Question: I'm trying to deinstall a windows service, but I get the following message.

So I think ok it's deleted. But when I check my service window it's still there.. Anyone know what I am doing wrong ? I'll attach my code below.
'''
[RunInstaller(true)]
public partial class ProjectInstaller : System.Configuration.Install.Installer
{
public ErrorLogging errLog { get; set; }
public ProjectInstaller()
{
errLog = new ErrorLogging();
InitializeComponent();
}
protected override void OnBeforeInstall(IDictionary savedState)
{
base.OnBeforeInstall(savedState);
try
{
/* Some folder creation happens here */
}
catch (InstallException ex)
{
errLog.WriteToErrorLog(ex.Message, ex.StackTrace, "Creating directories failed");
}
}
public override void Install(IDictionary stateSaver)
{
base.Install(stateSaver);
}
public override void Uninstall(IDictionary savedState)
{
base.Uninstall(savedState);
}
}
'''
What I have tried:
- -
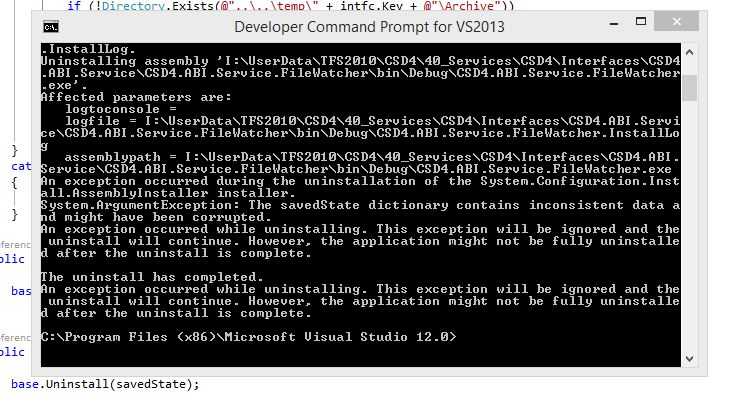
Answer: It seems from you code, that you just want to uninstall, but that it fails for whatever reason if you use InstallUtil.
But there are other solutions to remove a service:
## Option 1: (sc.exe)
Open a command prompt (you might need to open it as an administrator and execute:
'''
sc delete ServiceName
'''
Note: If your service name contains some spaced, you need to wrap it:
'''
sc delete "My service name with spaces"
'''
## Option 2: (Regedit)
Open the registery and navigate to:
Find your service here, delete it and reboot the system.
That are 2 options that you have to remove a Service without using InstallUtil